Aerial crown-view tile of a tropical tree (Barro Colorado Island, Panama), acquired 20241216:
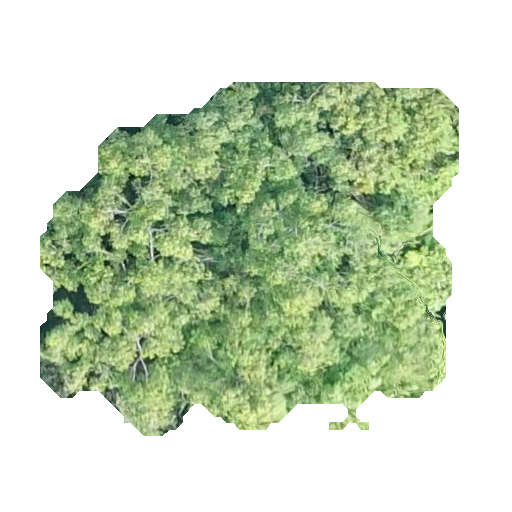
Species: Guatteria lucens
GBIF accepted scientific name: Guatteria lucens
Crown area: 172.676 m²